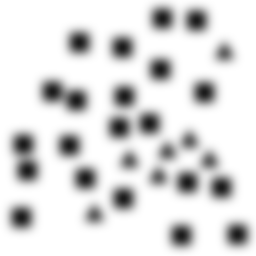
Squares: 21
Triangles: 7
Stars: 0
Total shapes: 28